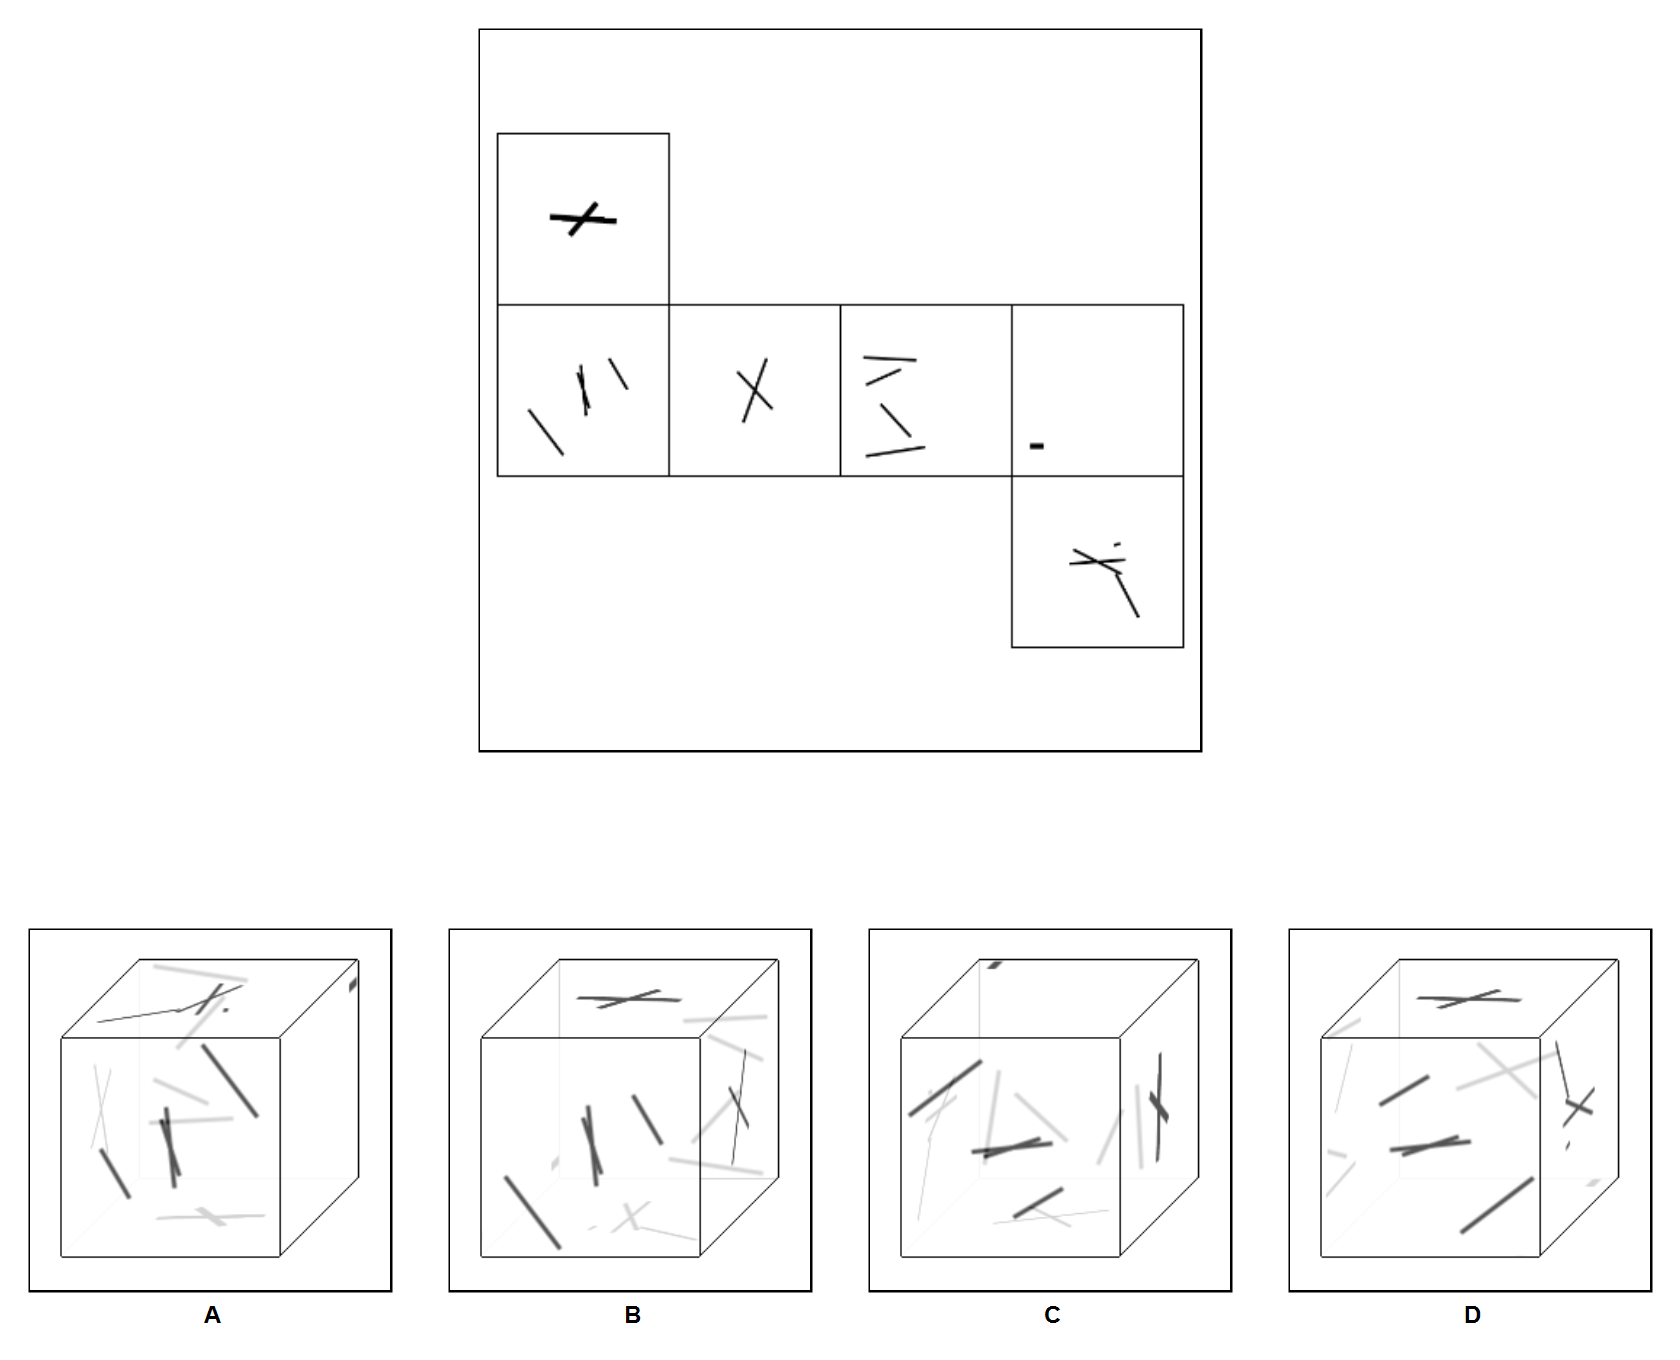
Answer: D